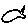
Label: fish